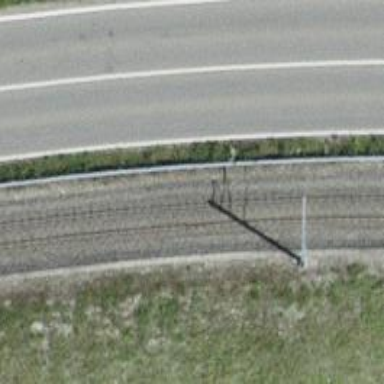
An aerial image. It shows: Narrow-gauge railway with single track. The railway is electrified with contact line.